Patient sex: F
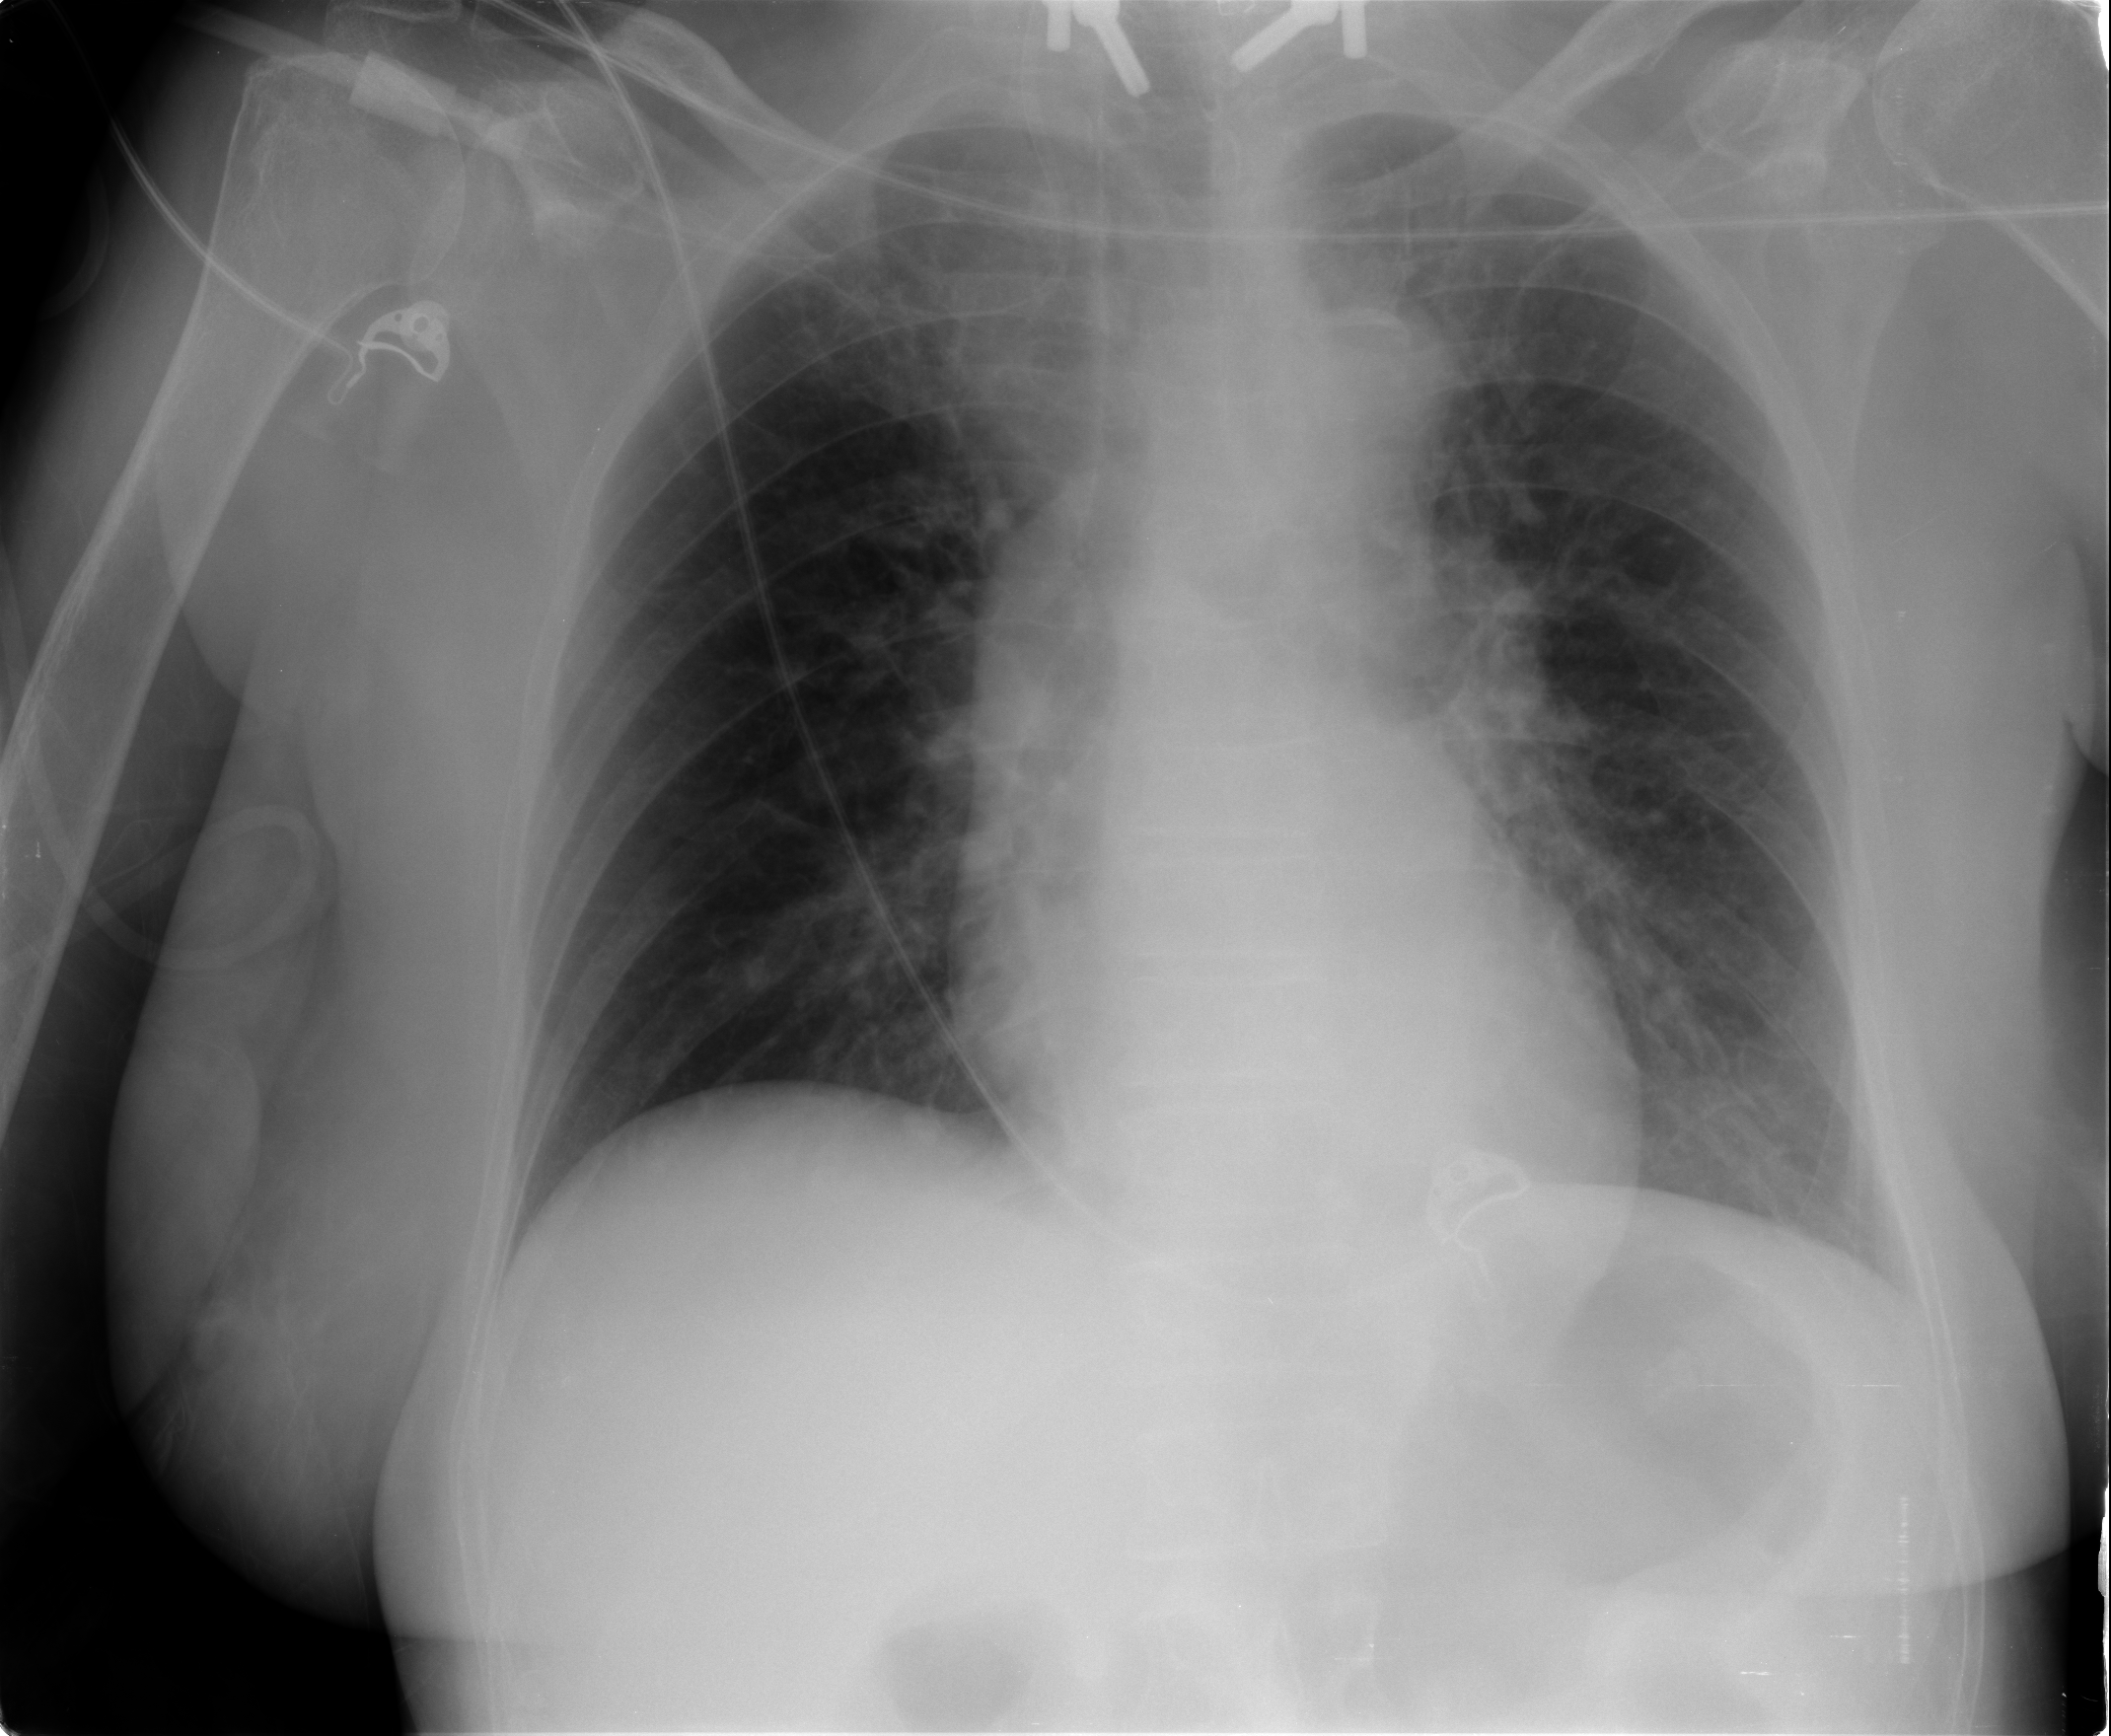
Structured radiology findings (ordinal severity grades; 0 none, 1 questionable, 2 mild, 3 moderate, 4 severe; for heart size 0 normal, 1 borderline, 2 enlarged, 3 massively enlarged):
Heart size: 0
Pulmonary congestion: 1
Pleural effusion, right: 0
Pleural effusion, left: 0
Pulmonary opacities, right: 0
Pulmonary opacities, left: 0
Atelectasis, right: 0
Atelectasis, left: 0